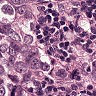
Metastatic tissue present: yes